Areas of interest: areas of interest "Library"
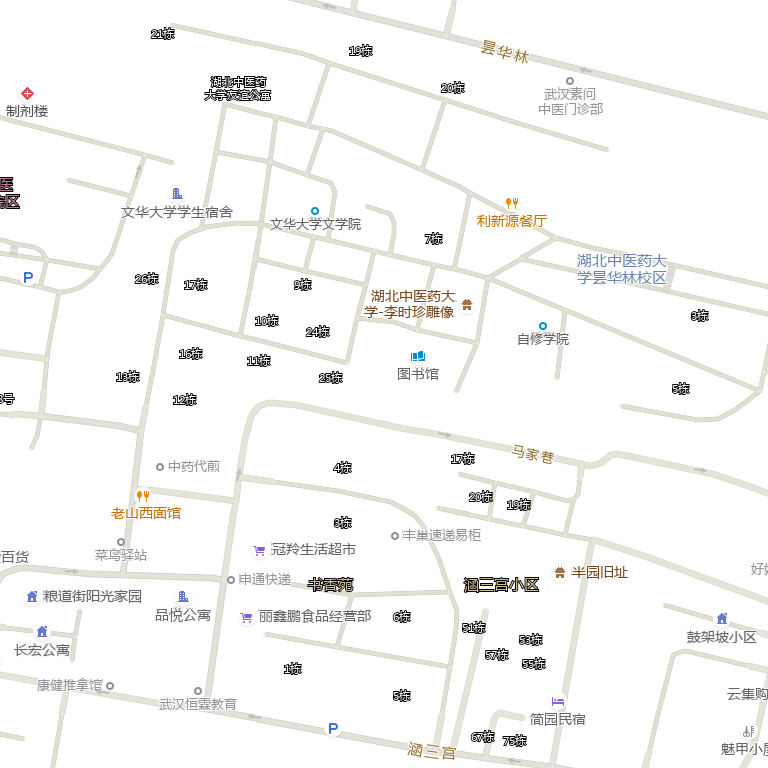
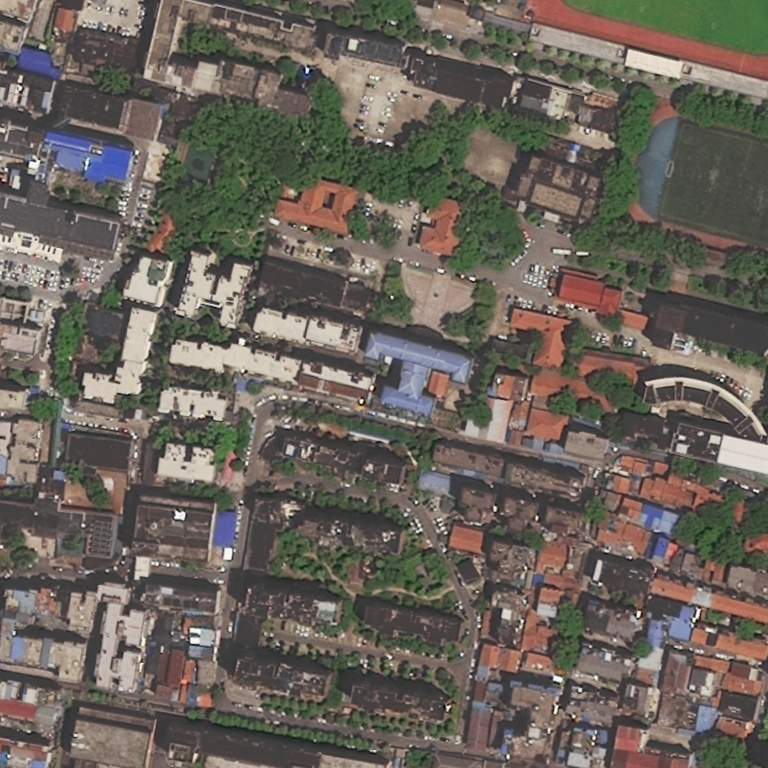